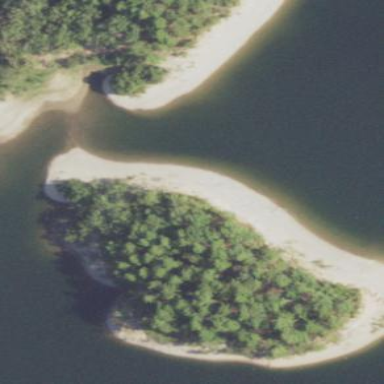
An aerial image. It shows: Islet.